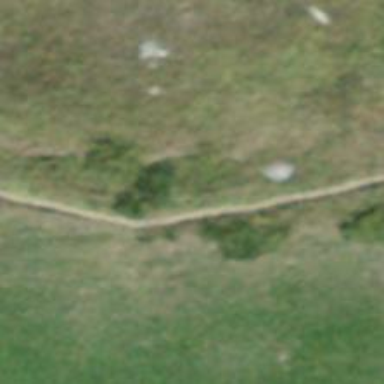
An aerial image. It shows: Path.